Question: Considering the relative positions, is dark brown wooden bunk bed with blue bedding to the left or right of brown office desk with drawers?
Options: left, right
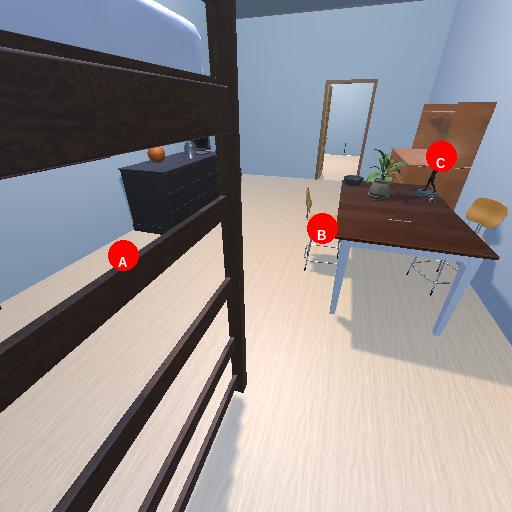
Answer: left